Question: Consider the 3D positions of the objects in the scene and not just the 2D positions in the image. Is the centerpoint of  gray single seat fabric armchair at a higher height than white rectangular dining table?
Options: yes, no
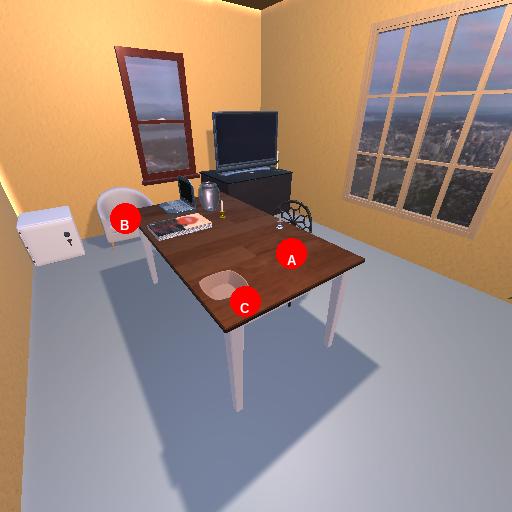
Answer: yes